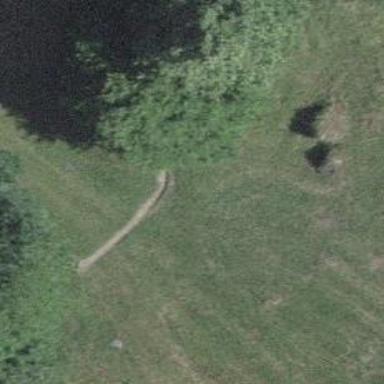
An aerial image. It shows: Path with excellent visibility for trail.